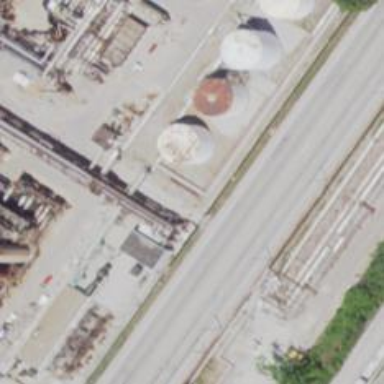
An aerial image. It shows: Storage tank with man-made structure.